Interaction volume radius: 5 \u00c5
Interaction volume height: 20 \u00c5
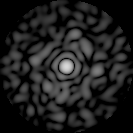
Disorder parameter: 0.8037